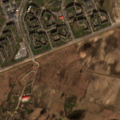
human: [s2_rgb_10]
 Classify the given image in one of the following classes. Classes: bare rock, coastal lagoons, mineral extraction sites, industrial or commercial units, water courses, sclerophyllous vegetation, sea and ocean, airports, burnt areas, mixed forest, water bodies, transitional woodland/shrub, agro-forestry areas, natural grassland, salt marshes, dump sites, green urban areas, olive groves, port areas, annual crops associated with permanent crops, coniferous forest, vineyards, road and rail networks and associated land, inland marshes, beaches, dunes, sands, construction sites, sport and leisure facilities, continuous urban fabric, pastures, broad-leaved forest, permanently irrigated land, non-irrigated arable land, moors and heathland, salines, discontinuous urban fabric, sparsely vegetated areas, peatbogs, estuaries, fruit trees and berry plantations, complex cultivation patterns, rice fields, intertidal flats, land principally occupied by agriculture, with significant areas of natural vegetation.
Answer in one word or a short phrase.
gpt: discontinuous urban fabric, industrial or commercial units, pastures, complex cultivation patterns, land principally occupied by agriculture, with significant areas of natural vegetation